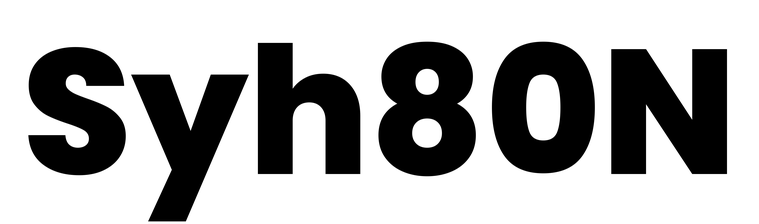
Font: Poppins-ExtraBold